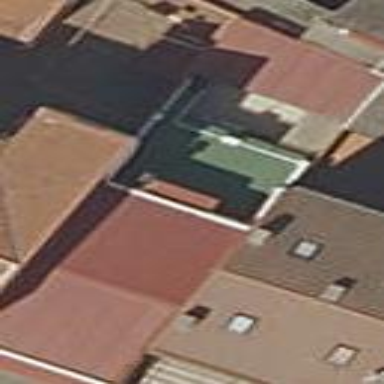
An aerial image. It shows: Detached building.